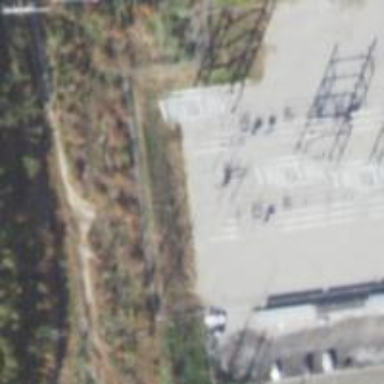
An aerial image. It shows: Switch for power supply.